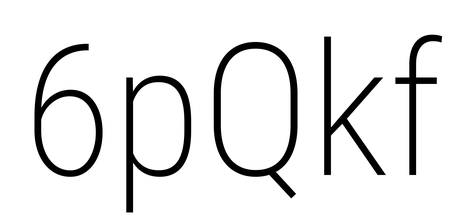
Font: Roboto_Condensed_ExtraLight